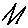
Label: zigzag